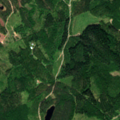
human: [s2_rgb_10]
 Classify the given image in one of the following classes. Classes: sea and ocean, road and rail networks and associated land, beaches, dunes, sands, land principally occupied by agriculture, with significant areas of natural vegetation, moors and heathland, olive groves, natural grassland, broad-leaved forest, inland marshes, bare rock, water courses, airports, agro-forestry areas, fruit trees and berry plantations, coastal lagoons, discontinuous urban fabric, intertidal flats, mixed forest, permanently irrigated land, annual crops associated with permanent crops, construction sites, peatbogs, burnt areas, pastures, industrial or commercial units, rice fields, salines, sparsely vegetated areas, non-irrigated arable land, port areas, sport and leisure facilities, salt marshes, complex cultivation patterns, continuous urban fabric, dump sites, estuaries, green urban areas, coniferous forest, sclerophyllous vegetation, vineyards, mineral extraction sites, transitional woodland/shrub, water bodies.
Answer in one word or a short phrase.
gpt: coniferous forest, mixed forest, transitional woodland/shrub